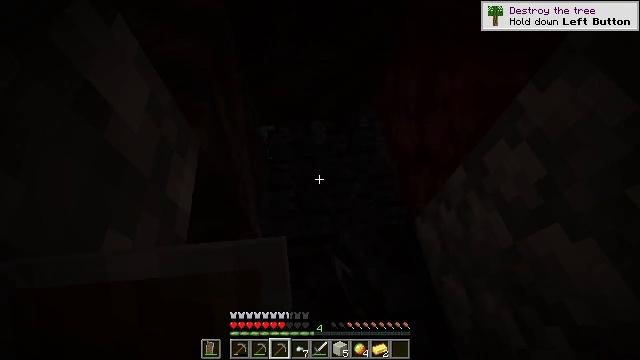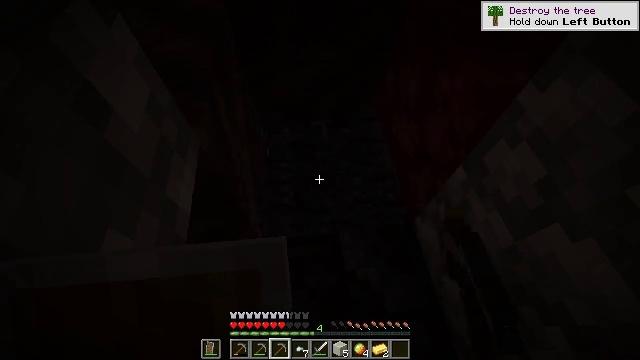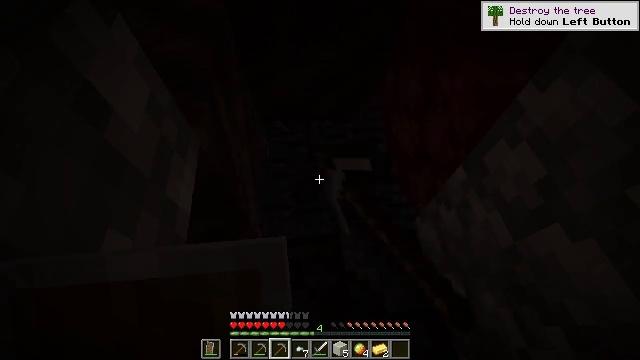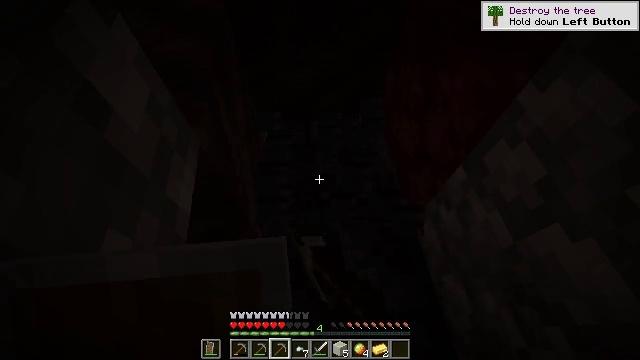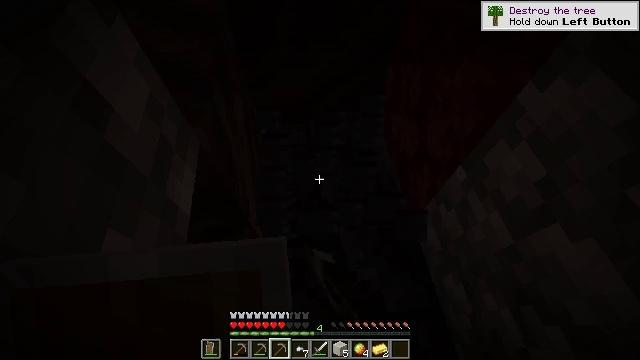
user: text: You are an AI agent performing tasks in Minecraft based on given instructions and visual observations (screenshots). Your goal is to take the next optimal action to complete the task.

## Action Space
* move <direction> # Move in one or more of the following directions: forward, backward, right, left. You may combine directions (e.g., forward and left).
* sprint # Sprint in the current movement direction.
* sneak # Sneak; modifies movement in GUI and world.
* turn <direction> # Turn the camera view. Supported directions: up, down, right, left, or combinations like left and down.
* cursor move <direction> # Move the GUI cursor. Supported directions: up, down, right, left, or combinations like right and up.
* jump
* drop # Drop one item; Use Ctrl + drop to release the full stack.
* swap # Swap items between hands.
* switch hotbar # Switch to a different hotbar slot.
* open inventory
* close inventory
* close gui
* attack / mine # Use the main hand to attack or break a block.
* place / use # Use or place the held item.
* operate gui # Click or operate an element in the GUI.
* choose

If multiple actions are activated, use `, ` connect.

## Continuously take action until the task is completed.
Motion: motion action
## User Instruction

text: Collect polished blackstone bricks by attacking them.
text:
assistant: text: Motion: attack / mine
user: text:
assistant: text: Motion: attack / mine
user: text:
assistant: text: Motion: attack / mine
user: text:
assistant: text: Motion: attack / mine
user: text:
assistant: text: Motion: attack / mine